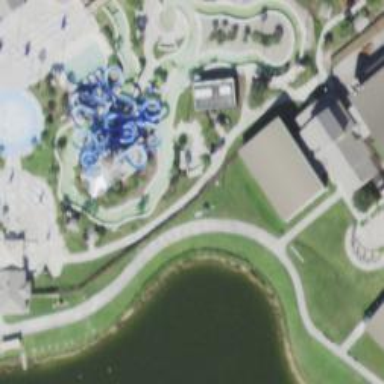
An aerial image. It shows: Water slide attraction.